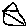
Label: house